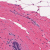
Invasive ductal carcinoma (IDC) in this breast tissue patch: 0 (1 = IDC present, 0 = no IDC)